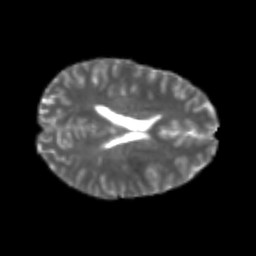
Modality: T2w
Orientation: axial
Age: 22
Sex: male
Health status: healthy
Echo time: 0.074 s